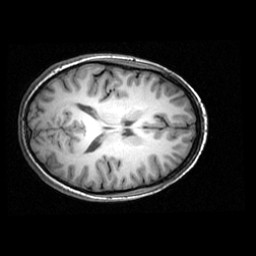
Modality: T1w
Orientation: axial
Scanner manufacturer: ge
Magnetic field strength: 3 T
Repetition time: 0.00904 s
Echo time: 0.00184 s